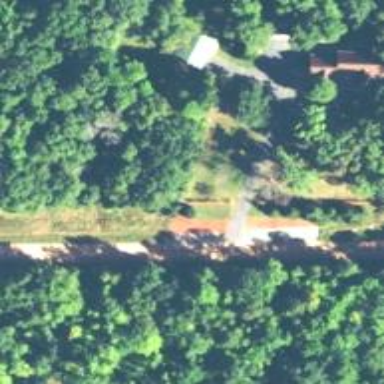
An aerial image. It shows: Driveway.